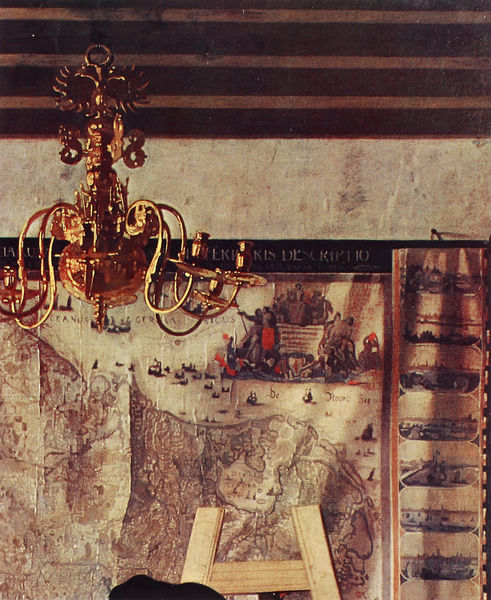
Titel: Allegorie der Malerei (Das Atelier)
Künstler: Jan Vermeer van Delft
Institution: Wien, Kunsthistorisches Museum
Schlagwörter: adler, gemälde, ausschnitt, hut, mütze, wand, bild, spiegel, gold, decke, kopfbedeckung, detail, staffelei, kronleuchter, leuchter, messing, holzdecke, karte, kerzenleuchter, niederländer, landkarte, zimmerdecke, van eyck